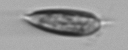
Label: Prorocentrum_triestinum